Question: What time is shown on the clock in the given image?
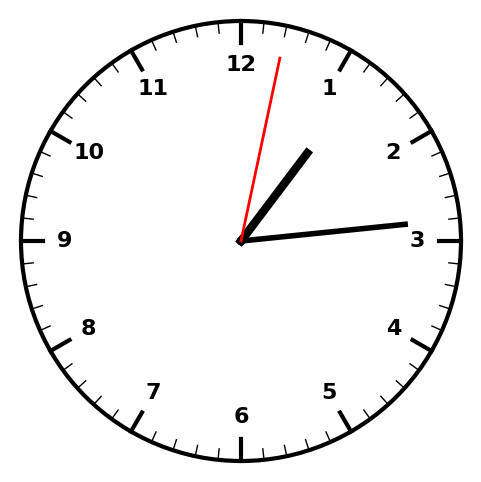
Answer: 01:14:02